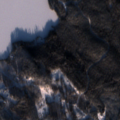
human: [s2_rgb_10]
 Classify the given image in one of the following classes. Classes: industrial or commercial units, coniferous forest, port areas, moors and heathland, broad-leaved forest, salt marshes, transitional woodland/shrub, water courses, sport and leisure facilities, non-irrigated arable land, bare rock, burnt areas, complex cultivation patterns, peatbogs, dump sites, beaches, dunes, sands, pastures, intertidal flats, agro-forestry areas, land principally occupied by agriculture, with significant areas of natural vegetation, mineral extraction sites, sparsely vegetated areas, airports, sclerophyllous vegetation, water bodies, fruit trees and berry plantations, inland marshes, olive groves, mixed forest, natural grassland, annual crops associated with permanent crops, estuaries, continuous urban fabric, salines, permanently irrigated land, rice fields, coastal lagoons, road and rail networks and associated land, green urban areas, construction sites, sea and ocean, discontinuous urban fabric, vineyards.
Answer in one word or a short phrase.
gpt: broad-leaved forest, coniferous forest, water bodies